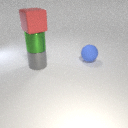
large gray metal cylinder below large green metal cylinder